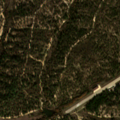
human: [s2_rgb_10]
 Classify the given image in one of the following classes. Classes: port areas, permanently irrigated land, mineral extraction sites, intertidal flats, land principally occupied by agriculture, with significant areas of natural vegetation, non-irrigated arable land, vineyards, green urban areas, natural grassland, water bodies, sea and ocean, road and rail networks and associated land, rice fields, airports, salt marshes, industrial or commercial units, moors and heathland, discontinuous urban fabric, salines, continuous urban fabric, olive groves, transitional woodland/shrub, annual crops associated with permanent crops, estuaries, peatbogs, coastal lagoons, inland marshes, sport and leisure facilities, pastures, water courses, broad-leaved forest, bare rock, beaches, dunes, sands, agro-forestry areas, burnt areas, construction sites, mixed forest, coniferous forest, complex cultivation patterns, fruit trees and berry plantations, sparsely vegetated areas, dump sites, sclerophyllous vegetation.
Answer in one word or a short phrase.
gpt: broad-leaved forest, coniferous forest, mixed forest